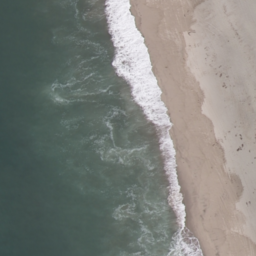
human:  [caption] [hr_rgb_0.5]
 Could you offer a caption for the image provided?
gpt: This is a beach with blue sea and white sands .

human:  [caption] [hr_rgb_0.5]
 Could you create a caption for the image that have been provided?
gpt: Waves beat the beach and throw up white foams .

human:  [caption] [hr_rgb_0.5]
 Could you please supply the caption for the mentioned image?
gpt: Waves slapping a white sand beach and throwing up white foams .

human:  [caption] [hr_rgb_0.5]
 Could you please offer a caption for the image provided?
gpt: Waves slapping a white sand beach .

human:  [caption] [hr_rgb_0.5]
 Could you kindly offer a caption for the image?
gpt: This is a beach with violent waves .